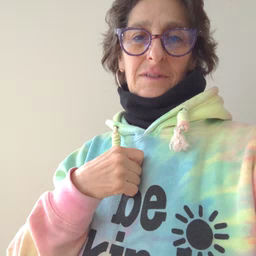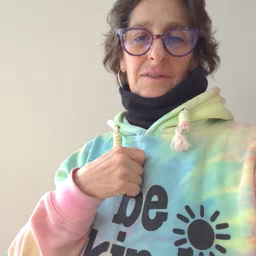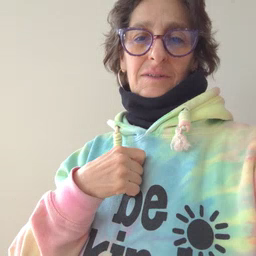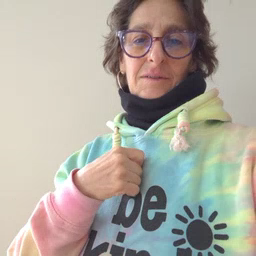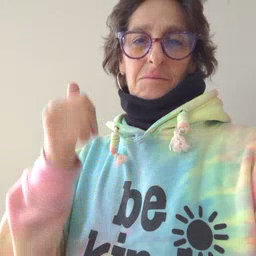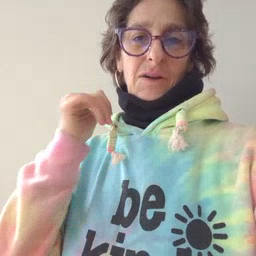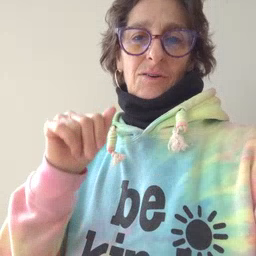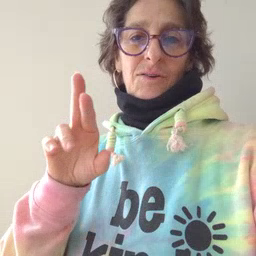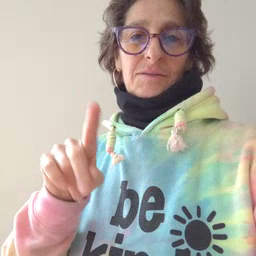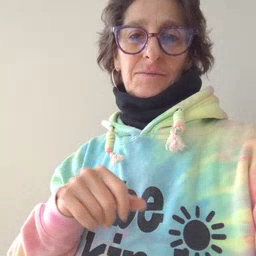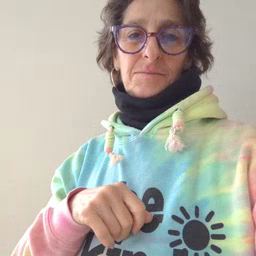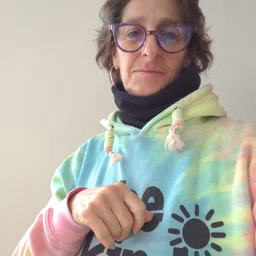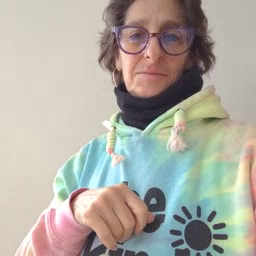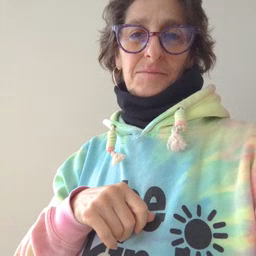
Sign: backyard